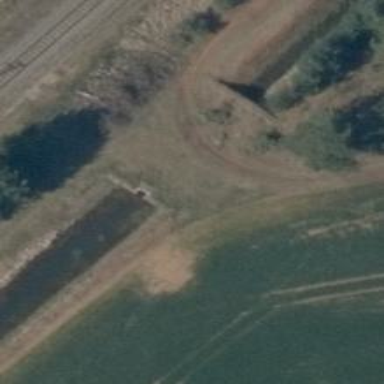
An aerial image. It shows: Weir in waterway.